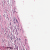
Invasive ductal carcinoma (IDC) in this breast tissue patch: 0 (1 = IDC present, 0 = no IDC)